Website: apple-inc
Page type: payment
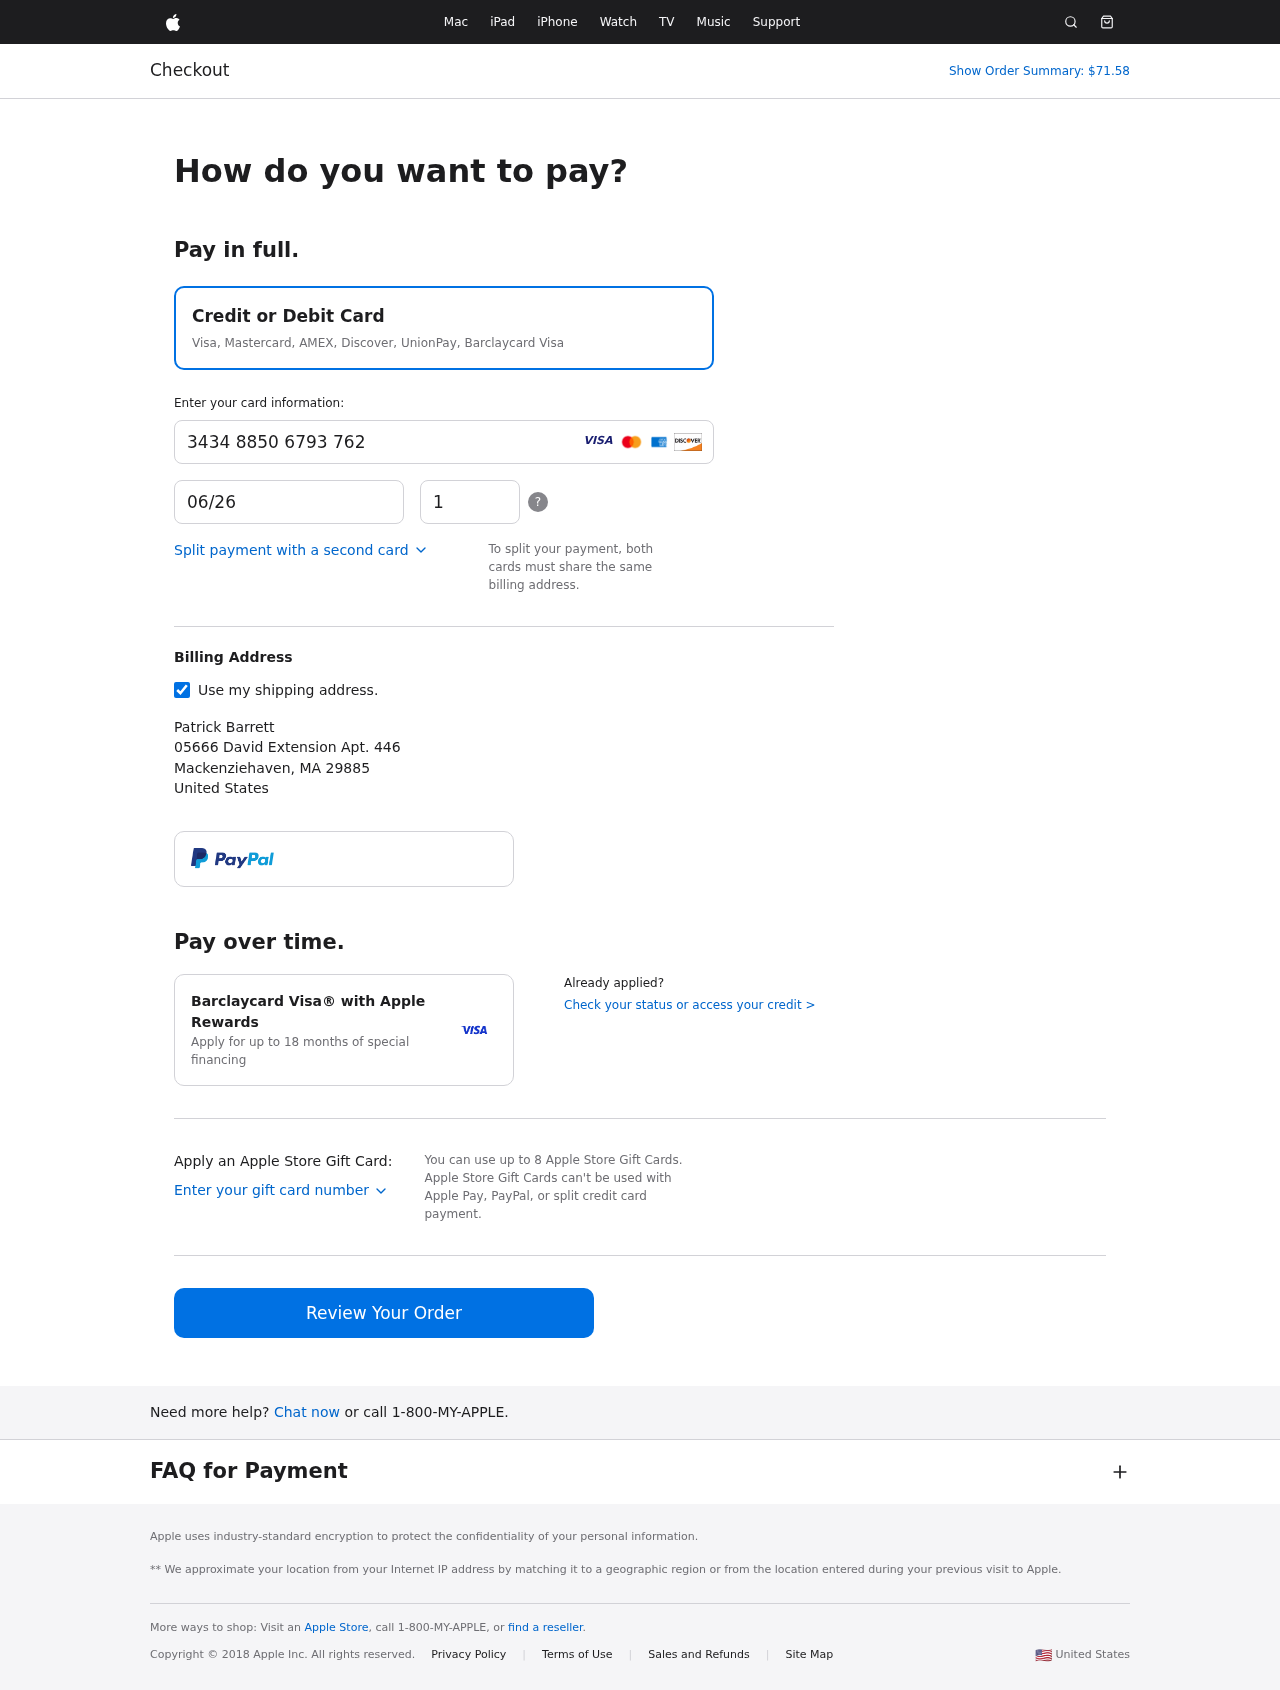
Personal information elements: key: PII_CARD_CVV
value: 1906
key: PII_CARD_EXPIRY
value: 06/26
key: PII_CARD_NUMBER
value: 3434 8850 6793 762
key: PII_CITY
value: Mackenziehaven
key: PII_COUNTRY
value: United States
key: PII_FULLNAME
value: Patrick Barrett
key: PII_POSTCODE
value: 29885
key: PII_STATE_ABBR
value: MA
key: PII_STREET
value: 05666 David Extension Apt. 446
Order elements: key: ORDER_TOTAL
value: Show Order Summary: $71.58